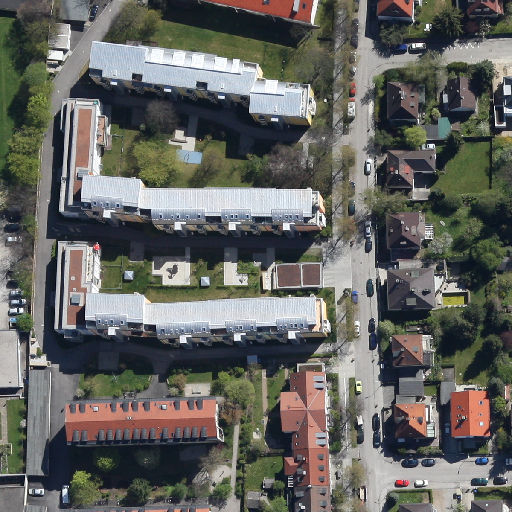
Referring expression: light-duty vehicle driving on the road